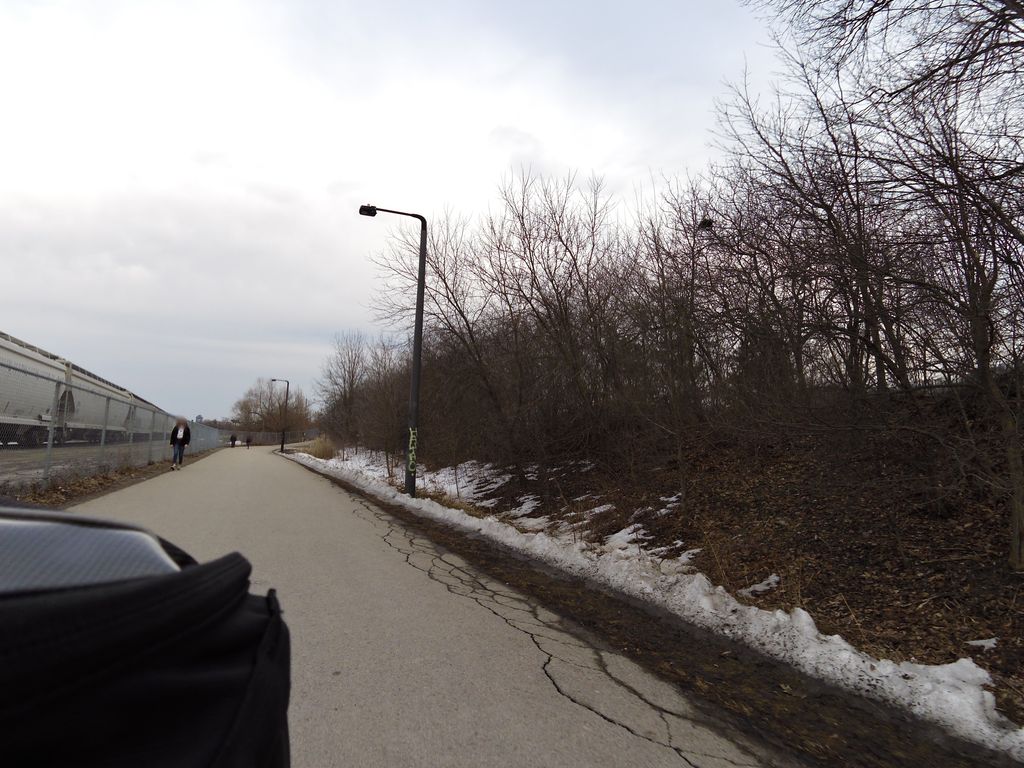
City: hamilton